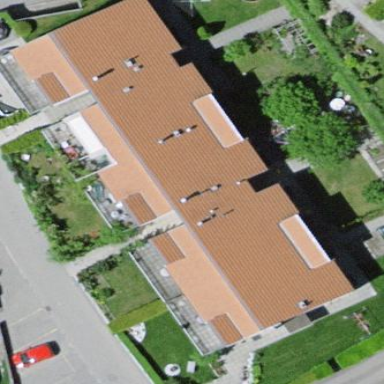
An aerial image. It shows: View of apartment building.